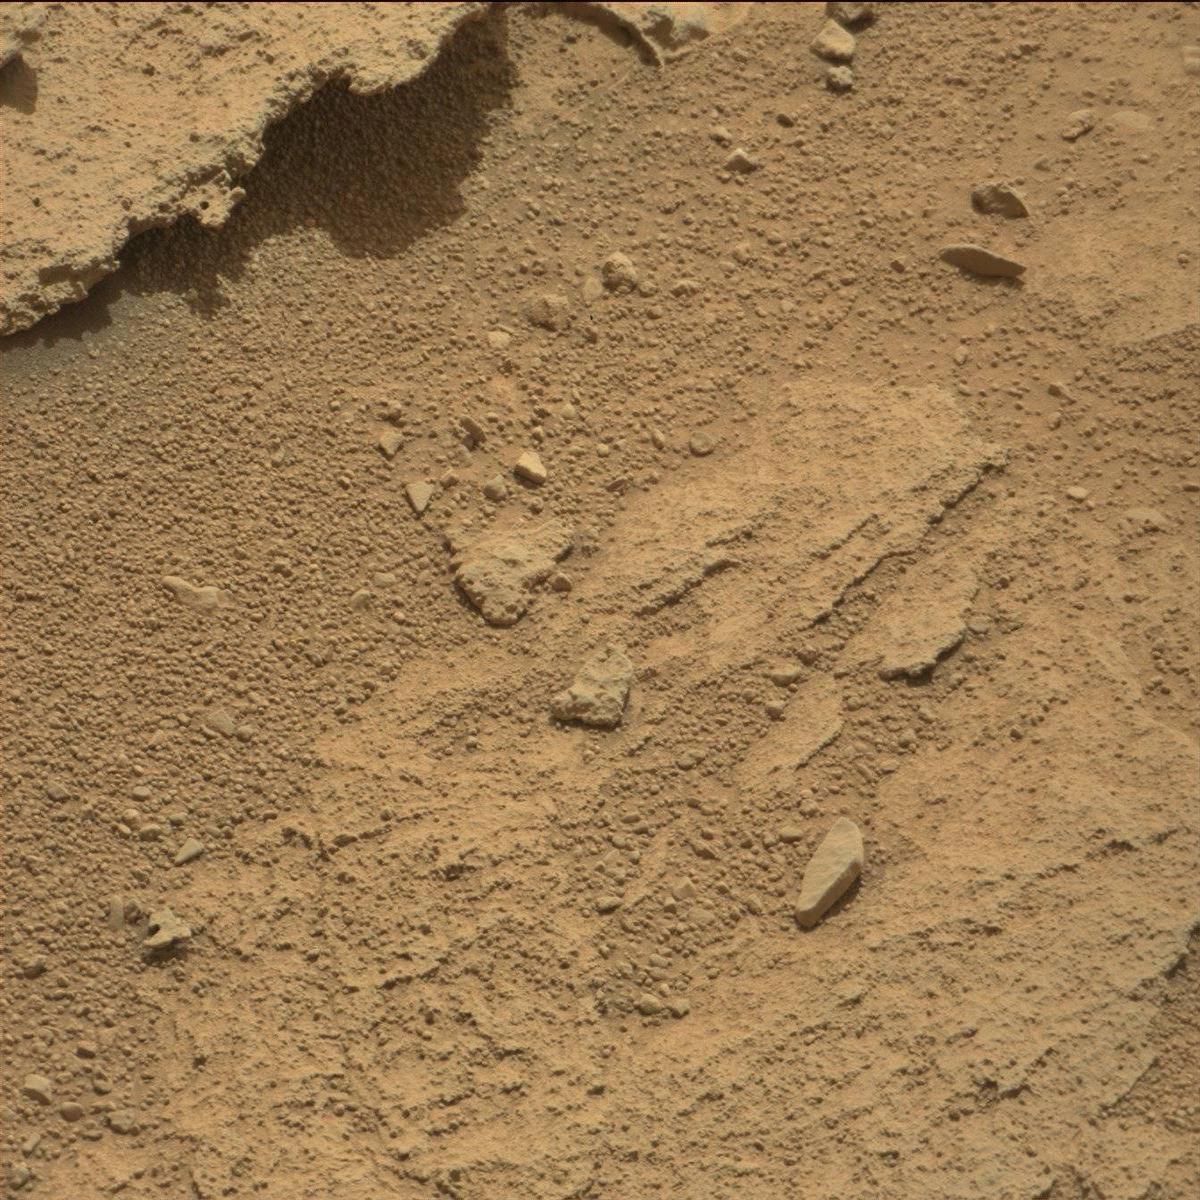
Terrain classes present: Bedrock, Rock, Sand / Soil